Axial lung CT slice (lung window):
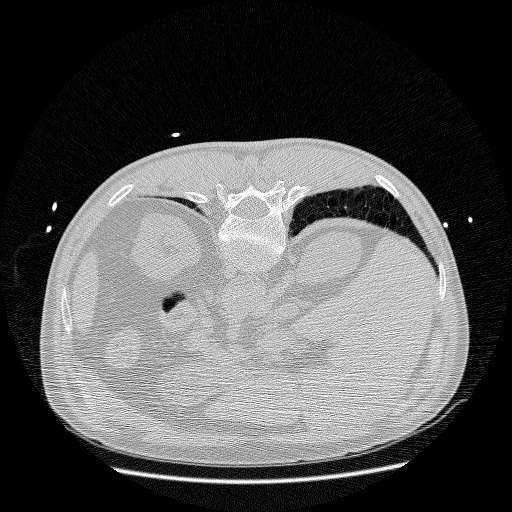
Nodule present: no